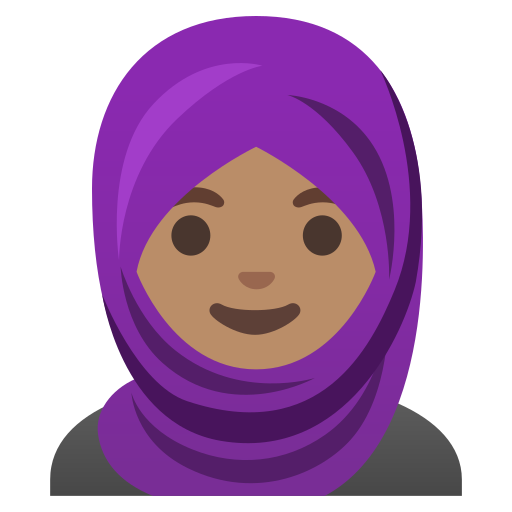
Emoji: 🧕🏽